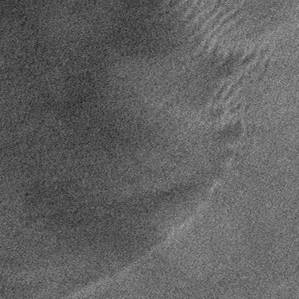
Label: frost